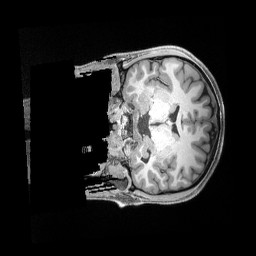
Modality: T1w
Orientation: coronal
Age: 27
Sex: male
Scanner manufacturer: siemens
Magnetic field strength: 3 T
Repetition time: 2.4 s
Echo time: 0.00228 s